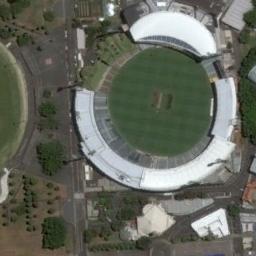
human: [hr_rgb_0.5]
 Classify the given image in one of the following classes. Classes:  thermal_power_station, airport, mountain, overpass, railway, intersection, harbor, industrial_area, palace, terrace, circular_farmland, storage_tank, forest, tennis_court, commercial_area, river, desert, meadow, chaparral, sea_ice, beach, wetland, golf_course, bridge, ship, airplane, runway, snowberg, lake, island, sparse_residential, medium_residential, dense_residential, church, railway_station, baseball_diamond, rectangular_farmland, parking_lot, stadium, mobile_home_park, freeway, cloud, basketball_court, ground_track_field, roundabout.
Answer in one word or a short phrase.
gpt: stadium